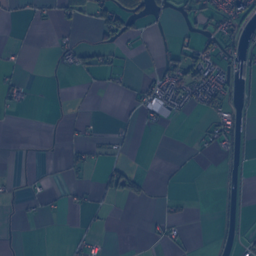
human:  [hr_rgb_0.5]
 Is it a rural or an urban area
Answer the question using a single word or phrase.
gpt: urban

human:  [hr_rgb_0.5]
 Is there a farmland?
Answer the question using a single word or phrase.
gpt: yes

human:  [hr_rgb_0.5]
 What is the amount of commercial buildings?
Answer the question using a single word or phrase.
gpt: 19

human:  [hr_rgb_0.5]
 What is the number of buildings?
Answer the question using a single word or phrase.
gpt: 932

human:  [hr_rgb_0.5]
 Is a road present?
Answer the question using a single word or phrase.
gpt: yes

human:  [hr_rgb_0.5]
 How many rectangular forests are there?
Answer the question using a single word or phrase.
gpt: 8

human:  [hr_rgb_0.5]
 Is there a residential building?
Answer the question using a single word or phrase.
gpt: yes

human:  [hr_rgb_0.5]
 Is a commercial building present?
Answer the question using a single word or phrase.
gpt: yes

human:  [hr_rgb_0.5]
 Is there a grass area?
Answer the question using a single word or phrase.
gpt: yes

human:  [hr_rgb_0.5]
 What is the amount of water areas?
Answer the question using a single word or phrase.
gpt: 48

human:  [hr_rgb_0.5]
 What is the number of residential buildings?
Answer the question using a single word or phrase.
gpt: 908

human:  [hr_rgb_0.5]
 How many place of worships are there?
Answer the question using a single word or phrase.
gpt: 1

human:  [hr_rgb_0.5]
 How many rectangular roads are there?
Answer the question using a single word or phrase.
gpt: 0

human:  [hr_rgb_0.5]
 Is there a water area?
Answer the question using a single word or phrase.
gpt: yes

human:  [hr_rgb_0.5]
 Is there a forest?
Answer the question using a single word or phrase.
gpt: yes

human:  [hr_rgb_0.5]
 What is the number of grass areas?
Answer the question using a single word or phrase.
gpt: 134

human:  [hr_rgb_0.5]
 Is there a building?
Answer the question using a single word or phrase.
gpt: yes

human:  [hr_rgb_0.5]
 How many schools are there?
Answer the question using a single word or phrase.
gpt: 1

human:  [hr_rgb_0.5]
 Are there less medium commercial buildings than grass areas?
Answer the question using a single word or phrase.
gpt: yes

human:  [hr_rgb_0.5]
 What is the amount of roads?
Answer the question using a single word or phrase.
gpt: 276

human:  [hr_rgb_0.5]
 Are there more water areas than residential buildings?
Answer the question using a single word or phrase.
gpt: no

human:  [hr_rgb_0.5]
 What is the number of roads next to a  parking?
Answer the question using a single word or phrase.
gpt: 218

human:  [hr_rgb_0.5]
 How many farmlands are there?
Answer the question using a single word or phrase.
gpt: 71

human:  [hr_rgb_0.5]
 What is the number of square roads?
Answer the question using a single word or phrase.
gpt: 0

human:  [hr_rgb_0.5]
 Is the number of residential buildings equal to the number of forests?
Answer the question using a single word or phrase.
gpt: no

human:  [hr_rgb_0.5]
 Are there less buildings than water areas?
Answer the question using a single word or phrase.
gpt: no

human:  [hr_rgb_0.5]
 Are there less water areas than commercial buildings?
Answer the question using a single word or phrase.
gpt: no

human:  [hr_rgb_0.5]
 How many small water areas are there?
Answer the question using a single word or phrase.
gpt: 27

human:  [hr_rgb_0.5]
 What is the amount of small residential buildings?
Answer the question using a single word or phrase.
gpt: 903

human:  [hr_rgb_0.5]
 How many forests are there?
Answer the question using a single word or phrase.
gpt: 73

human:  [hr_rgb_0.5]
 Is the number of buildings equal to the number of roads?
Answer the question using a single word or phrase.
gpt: no

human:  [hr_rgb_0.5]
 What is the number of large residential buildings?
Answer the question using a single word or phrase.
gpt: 1

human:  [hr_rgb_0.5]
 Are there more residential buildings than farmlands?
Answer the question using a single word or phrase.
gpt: yes

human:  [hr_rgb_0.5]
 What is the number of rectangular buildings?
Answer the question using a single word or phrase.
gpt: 628

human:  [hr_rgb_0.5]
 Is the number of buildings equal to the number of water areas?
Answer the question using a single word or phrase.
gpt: no

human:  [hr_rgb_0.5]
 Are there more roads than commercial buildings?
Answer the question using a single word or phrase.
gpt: yes

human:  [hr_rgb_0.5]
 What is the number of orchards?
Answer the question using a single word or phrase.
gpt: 4

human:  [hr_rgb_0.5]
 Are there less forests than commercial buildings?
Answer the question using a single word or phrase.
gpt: no

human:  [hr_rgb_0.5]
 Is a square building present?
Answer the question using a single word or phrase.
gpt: yes

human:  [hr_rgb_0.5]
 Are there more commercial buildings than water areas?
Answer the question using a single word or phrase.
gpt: no

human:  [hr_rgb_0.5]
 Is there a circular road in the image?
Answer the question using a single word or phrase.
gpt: no

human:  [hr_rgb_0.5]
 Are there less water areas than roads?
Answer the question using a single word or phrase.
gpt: yes

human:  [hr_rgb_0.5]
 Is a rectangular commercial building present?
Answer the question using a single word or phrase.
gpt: yes

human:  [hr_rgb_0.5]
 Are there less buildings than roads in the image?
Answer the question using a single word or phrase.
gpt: no

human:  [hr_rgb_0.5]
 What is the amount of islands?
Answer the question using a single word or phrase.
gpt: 1

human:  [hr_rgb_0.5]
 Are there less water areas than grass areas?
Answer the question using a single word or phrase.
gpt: yes

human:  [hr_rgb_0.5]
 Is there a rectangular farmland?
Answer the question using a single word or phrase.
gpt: yes

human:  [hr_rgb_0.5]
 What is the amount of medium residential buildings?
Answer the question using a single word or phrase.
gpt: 4

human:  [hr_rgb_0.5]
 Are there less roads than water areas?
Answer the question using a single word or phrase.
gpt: no

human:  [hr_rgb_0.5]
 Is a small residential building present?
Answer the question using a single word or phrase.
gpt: yes

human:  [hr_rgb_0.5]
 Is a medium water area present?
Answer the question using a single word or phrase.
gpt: yes

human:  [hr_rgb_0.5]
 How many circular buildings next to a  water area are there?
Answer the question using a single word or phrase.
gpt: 2

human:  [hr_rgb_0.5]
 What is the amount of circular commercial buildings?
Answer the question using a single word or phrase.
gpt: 0

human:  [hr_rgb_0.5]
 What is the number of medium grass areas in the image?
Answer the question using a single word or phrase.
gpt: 30

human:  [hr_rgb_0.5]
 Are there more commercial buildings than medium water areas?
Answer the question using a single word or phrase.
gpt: yes

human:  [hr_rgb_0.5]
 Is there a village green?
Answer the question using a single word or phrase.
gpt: yes

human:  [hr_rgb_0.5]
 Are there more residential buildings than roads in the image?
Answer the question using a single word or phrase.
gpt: yes

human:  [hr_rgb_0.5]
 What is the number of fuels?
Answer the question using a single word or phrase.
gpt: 1

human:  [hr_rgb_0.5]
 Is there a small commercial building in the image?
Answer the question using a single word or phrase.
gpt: yes

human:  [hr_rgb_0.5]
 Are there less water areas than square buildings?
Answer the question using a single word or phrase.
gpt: no

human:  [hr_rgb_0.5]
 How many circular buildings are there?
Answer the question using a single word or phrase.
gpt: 2

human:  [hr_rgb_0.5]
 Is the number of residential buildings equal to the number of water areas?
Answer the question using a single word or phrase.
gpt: no

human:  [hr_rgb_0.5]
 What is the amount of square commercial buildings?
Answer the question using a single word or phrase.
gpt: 0

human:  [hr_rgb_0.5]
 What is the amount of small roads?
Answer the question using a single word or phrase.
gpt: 276